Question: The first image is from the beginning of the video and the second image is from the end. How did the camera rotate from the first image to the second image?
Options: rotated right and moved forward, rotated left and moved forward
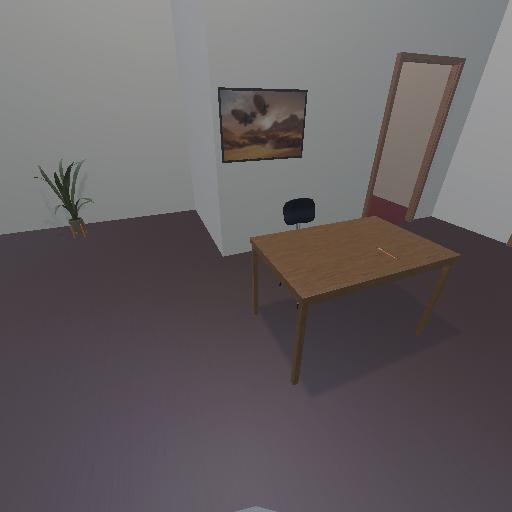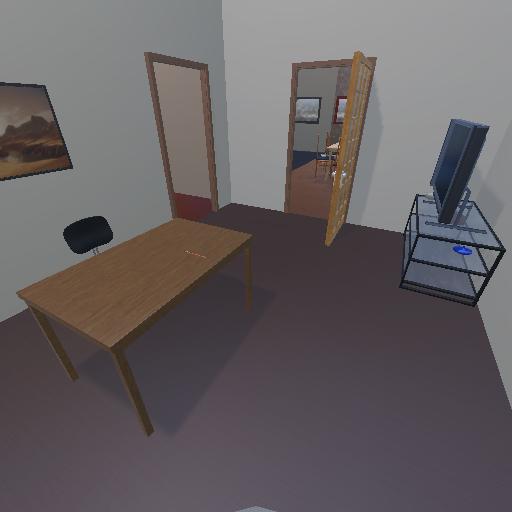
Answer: rotated right and moved forward